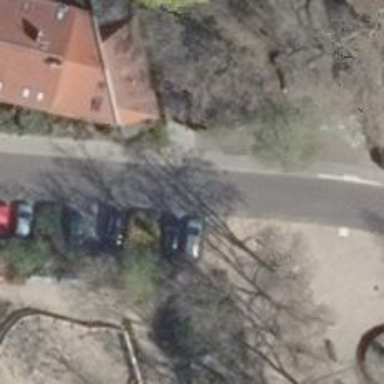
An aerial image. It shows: Asphalt road designated as living street.